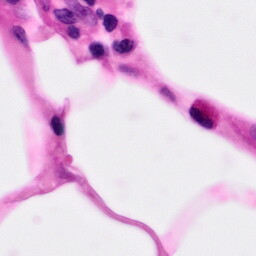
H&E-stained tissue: Pancreatic